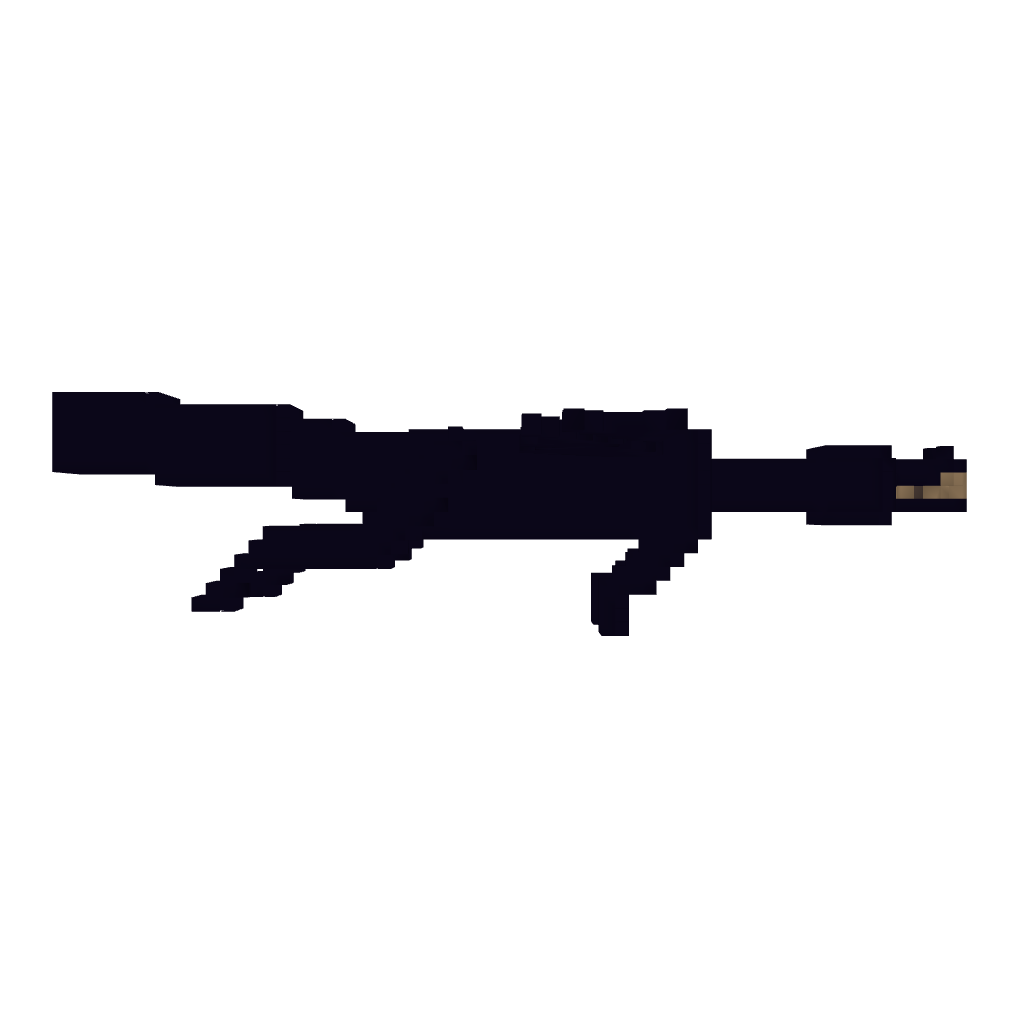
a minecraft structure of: Big Enderdragon Parkour